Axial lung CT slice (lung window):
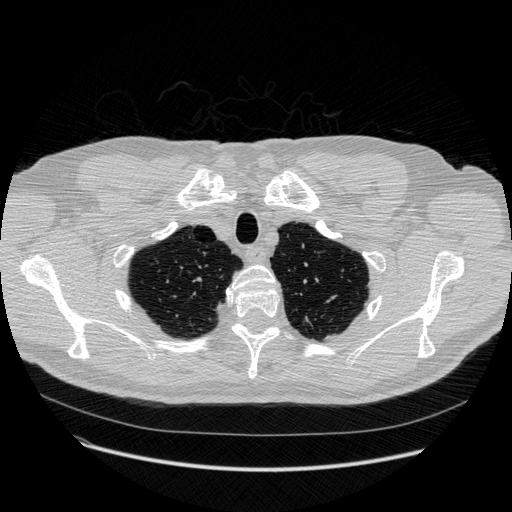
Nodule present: no